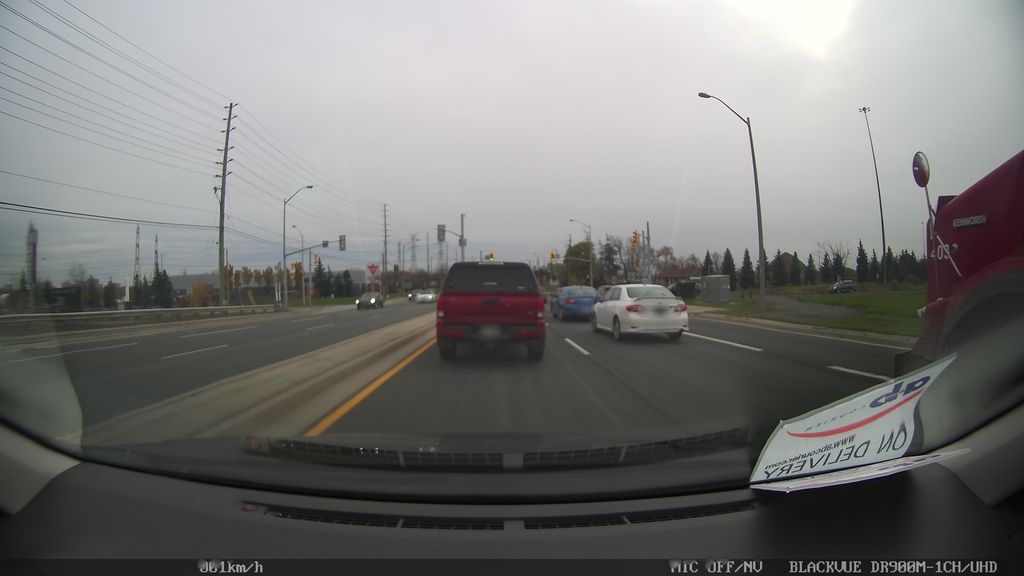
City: toronto